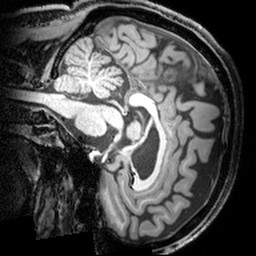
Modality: T1w
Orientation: sagittal
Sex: male
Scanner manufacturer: siemens
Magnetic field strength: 3 T
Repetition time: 1.9 s
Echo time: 0.00397 s